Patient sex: M
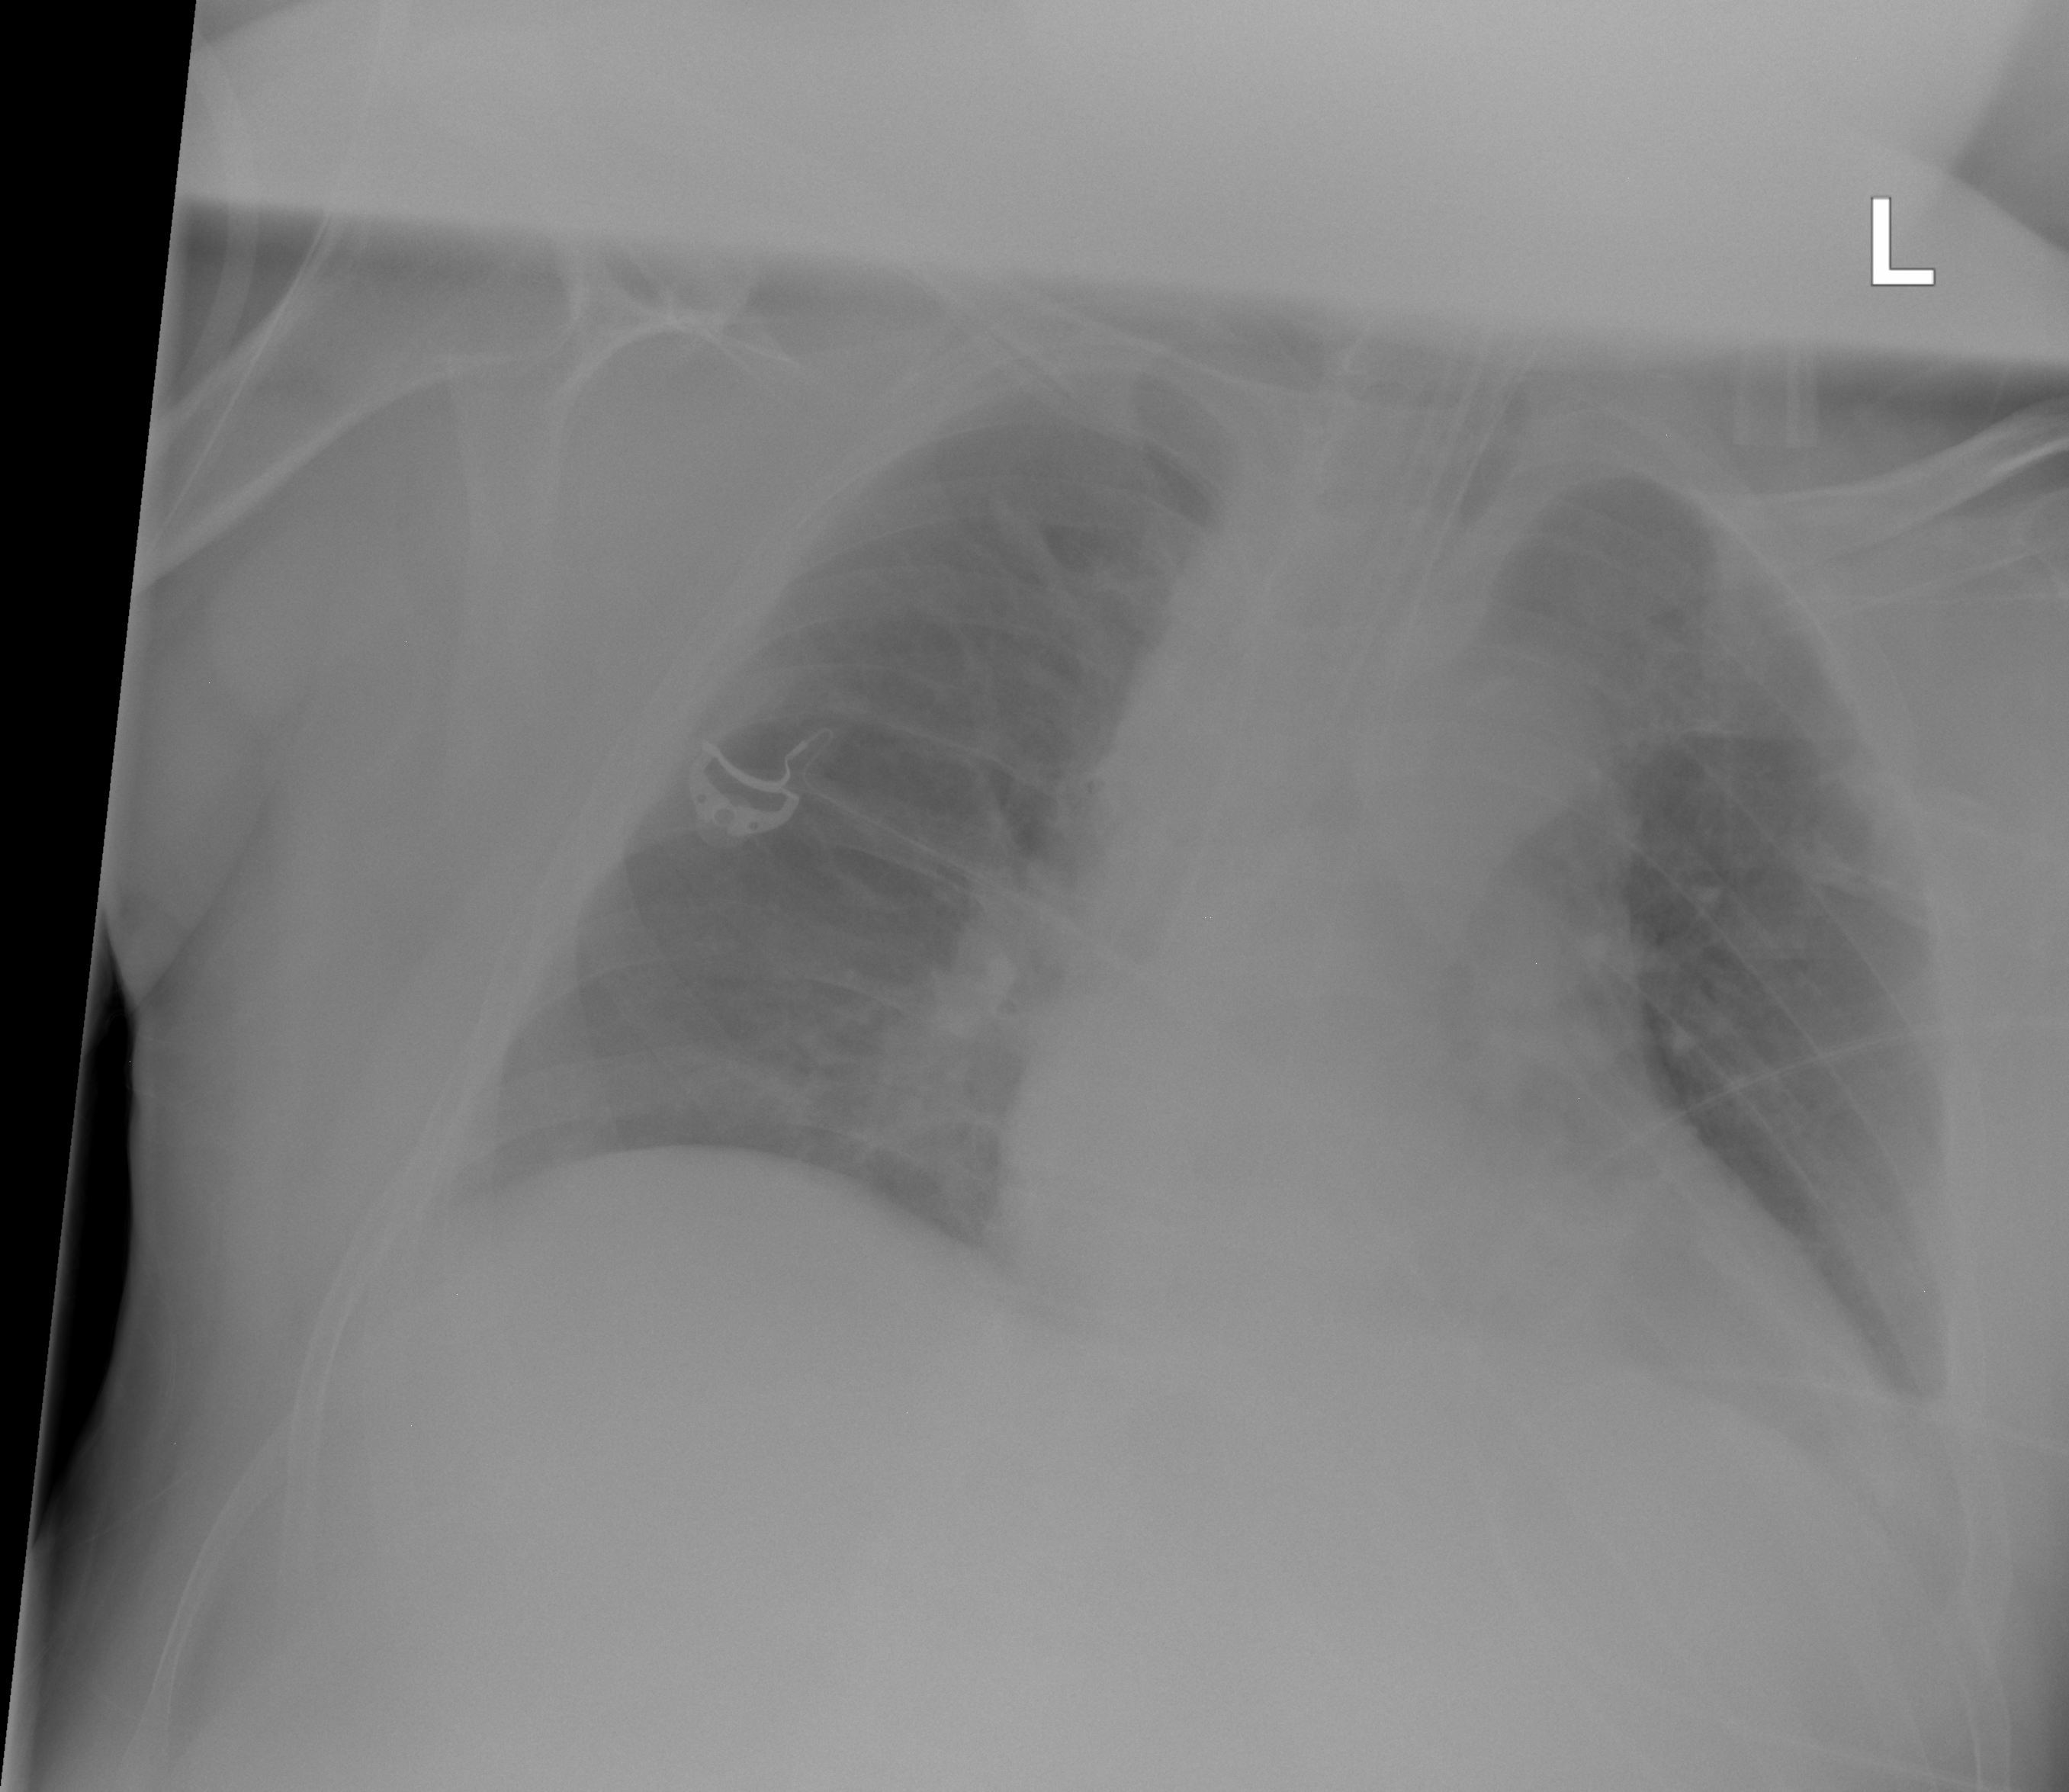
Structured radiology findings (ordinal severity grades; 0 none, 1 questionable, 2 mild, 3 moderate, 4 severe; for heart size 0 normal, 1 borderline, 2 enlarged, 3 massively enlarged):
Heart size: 2
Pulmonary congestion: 0
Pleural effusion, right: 0
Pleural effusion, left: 0
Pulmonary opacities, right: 0
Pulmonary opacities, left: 0
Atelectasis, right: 2
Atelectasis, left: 1